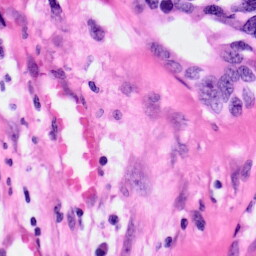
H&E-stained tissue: Pancreatic